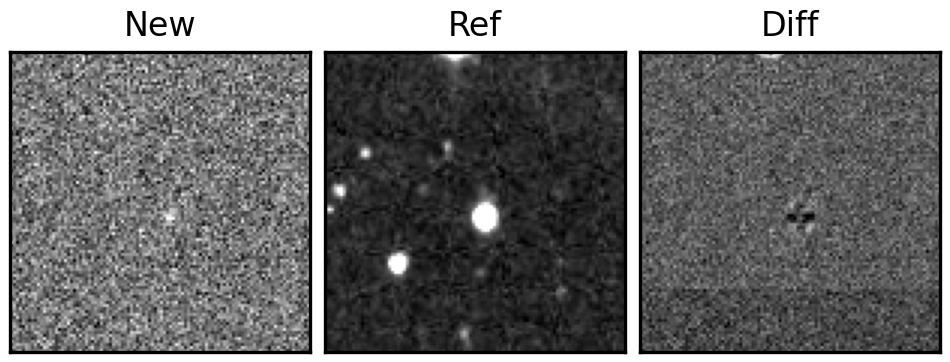
Label: bogus